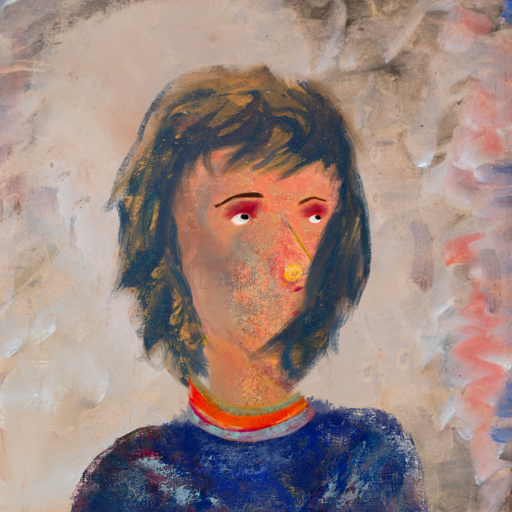
Background: Roy_Bahadur, Head And Neck Side: Irani, Face Side: Irani, Bust: Irani, Hair Side: In_The_Sun, Head Accessory: Blank, Second Necklace: Blank, Necklace: Sisters, Baby: Blank